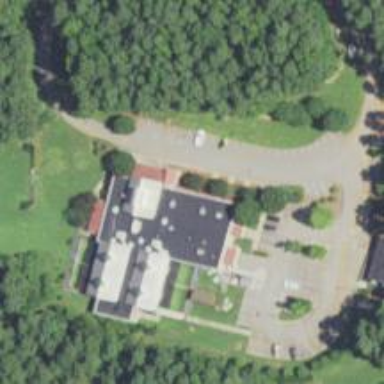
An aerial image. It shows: Animal shelter building.